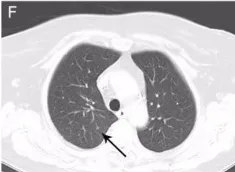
Computed tomography portal phase images. Lung. Metastases. (F) After eight cycles of combination therapy.
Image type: radiology (ct)